Field crop: maize
Growth stage: 2
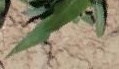
Species: maize